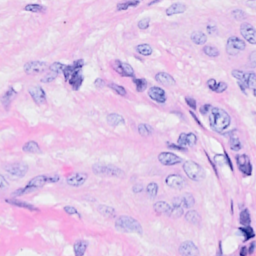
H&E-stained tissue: Breast